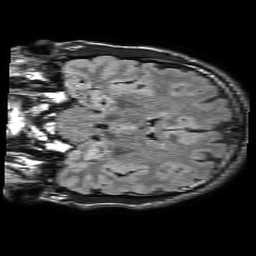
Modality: FLAIR
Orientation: coronal
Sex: male
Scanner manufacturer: philips
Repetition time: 11 s
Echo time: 0.125 s